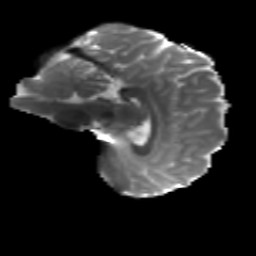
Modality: T2w
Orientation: sagittal
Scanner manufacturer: siemens
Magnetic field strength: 3 T
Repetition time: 4.16 s
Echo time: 0.0806 s